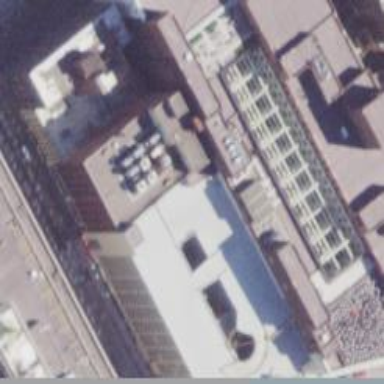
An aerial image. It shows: Flat-roofed commercial building.